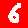
Digit: 6